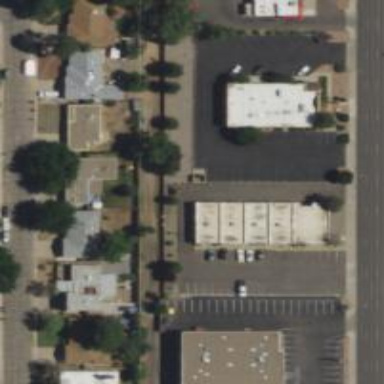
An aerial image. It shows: Sidewalk.